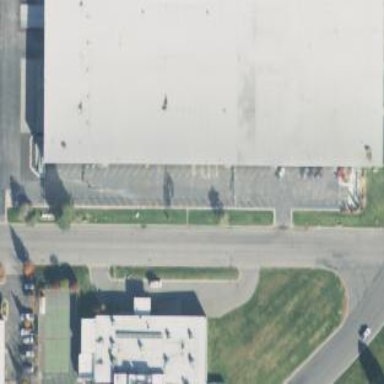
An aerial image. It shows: Industrial building.